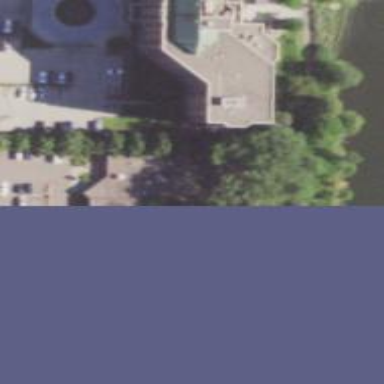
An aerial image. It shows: Building.